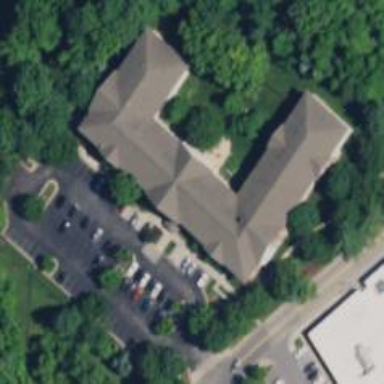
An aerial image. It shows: Building.